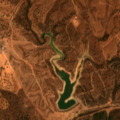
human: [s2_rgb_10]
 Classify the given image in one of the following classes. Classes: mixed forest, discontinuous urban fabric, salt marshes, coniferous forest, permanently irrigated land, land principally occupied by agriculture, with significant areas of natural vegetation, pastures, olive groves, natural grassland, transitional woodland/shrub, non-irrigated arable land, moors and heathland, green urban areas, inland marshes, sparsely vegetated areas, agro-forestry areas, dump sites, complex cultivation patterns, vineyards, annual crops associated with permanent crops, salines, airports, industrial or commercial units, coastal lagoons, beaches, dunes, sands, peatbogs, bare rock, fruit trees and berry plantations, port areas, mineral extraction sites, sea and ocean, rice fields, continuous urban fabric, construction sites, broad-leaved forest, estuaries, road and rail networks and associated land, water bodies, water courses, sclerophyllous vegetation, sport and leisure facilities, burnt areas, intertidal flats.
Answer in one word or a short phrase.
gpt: agro-forestry areas, broad-leaved forest, transitional woodland/shrub